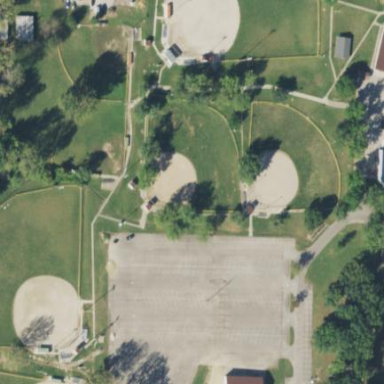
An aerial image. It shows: Baseball pitch for leisure land activities.